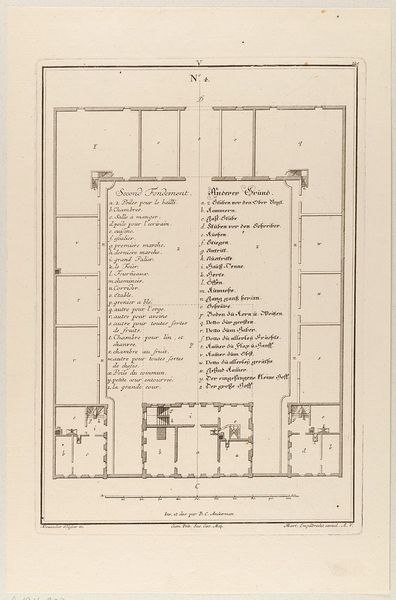
Titel: Grundriss des Hauses eines Bürgermeisters/Gerichtsvollziehers
Künstler: Martin Engelbrecht
Standort: Hamburg
Institution: Museum für Kunst und Gewerbe Hamburg
Schlagwörter: barock, papier, grafik, graphik, fotografie, photographie, druckgraphik, druckgrafik, radierung, entwurf, plan, grundriss, wasserzeichen, reproduktionen, barockzeit, barockzeitalter, druckerzeugnisse, architekturdarstellungen, gebäudes, ornamentstich, vorlageblätter, plan grundriss beschriftung massstab tabelle liste